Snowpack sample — Loveland Pass, Silver Plume, Colorado, USA (2/11/26, 12:00 PM MST)
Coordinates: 39.663, -105.886
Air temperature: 35 °F
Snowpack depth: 82 cm
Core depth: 30 cm
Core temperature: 28.4 °F
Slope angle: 13°, slope face: 12°
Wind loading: high
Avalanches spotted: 1
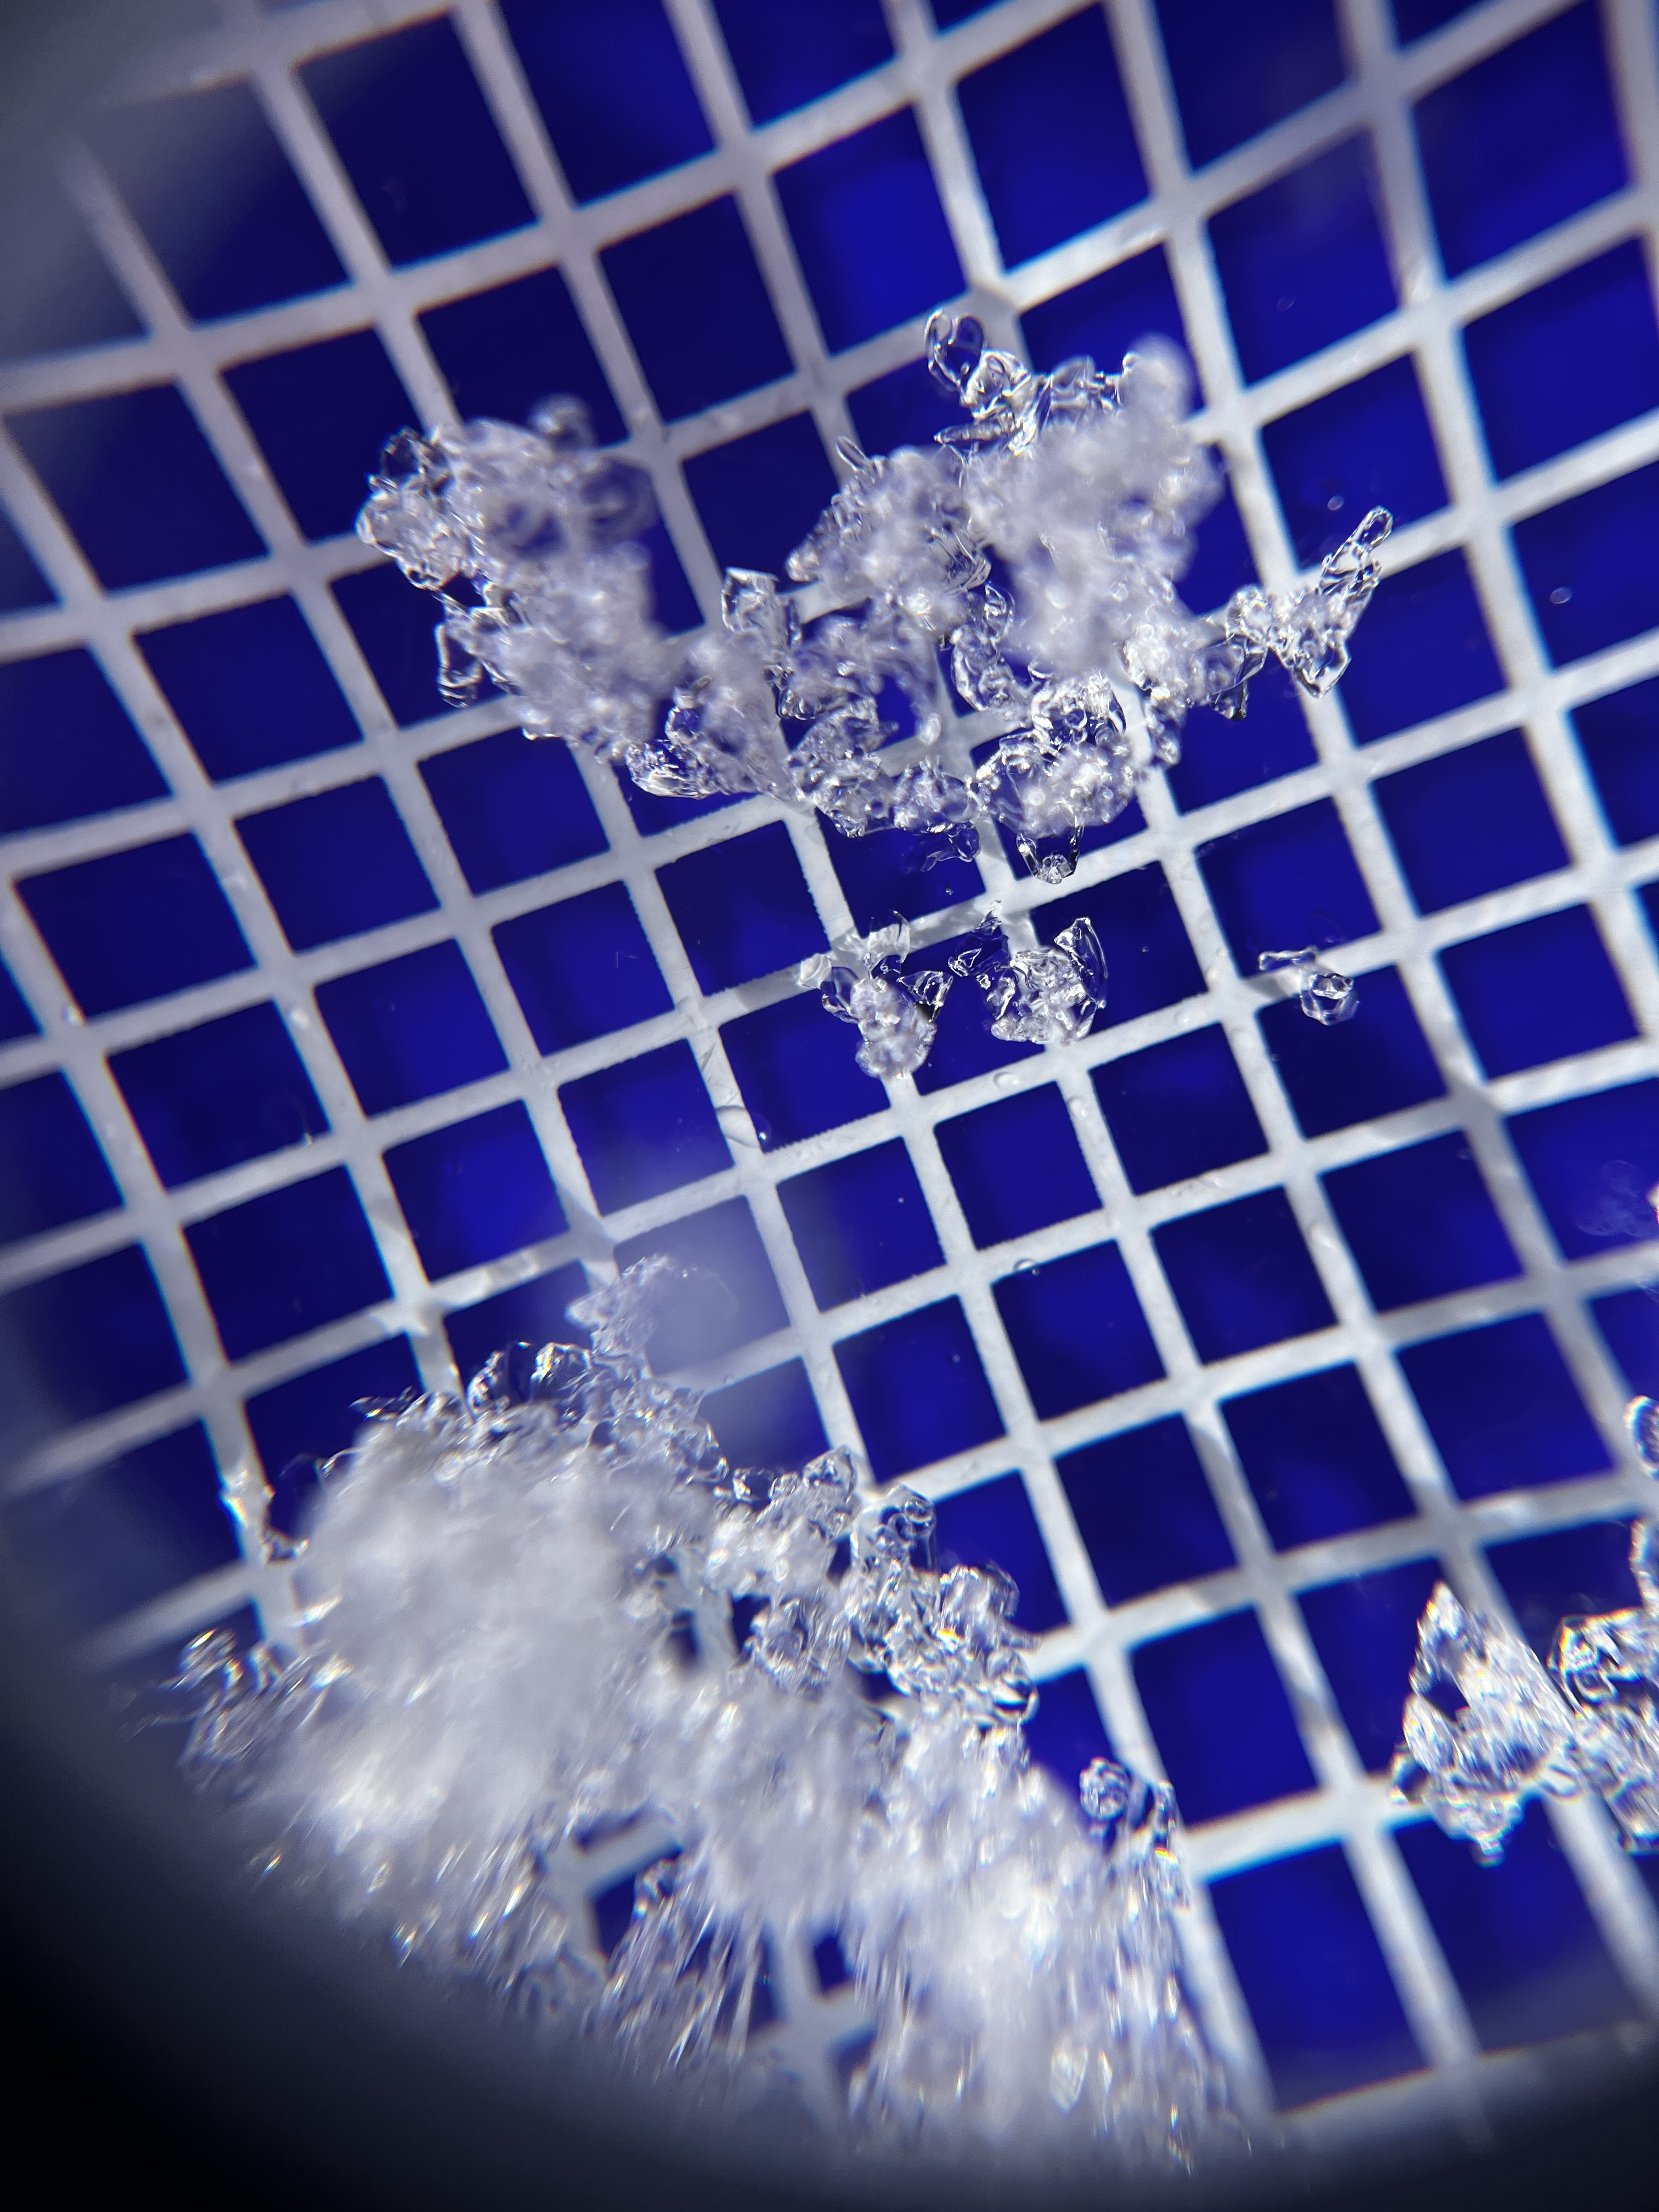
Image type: magnified_profile
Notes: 1 small avalanche spotted on the north side of the bowl, lots of wind loading